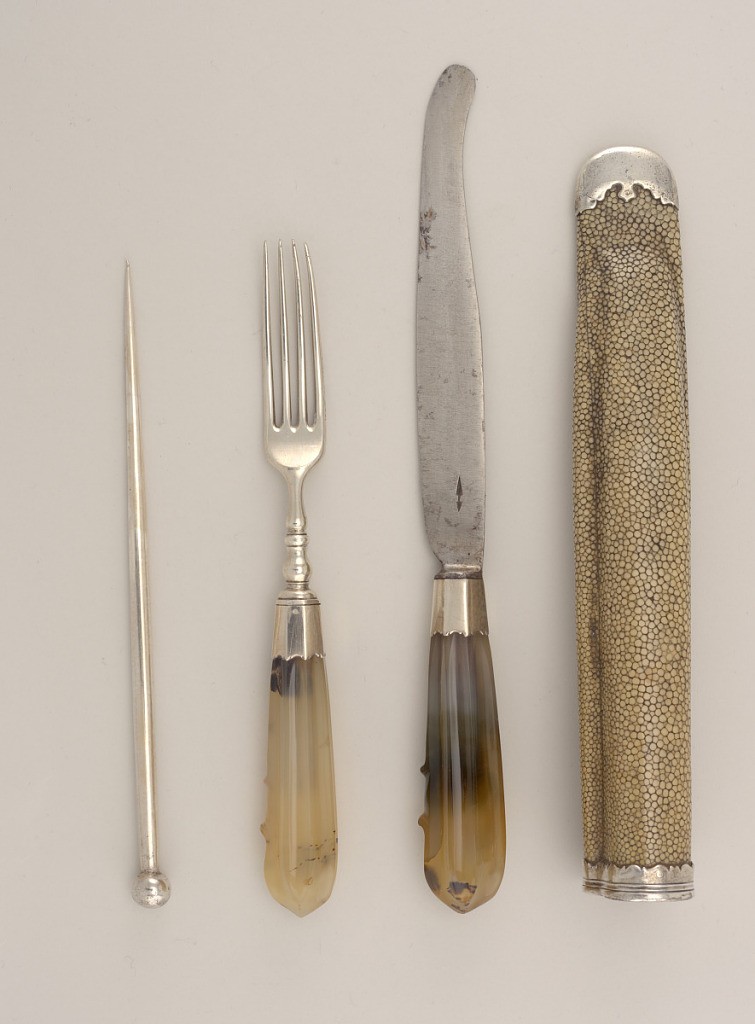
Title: Fork with Fluted Agate Handle
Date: ca. 1750
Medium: silver, agate
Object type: fork
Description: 1985-103-118-a: Sharkskin case without lid, of triangular form, wi...;     1985-103-118-b: Sabre-shaped blade with plain bolster. Octagonal s...;     1985-103-118-c: Four-tined fork with curved shoulders. Baluster-sh...;     1985-103-118-d: Pointed skewer with ball-shaped finial. Part of tr...